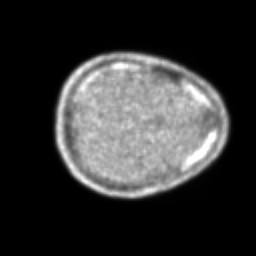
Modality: PET
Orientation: axial
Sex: female
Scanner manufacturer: ge